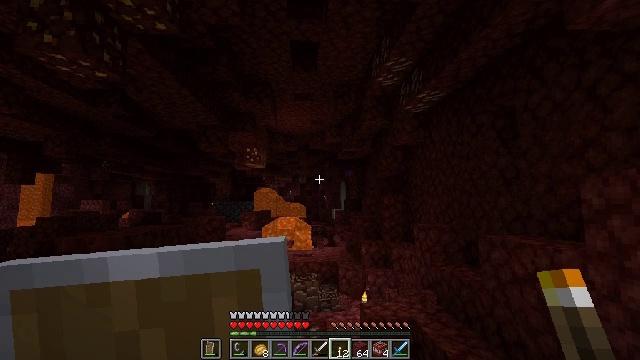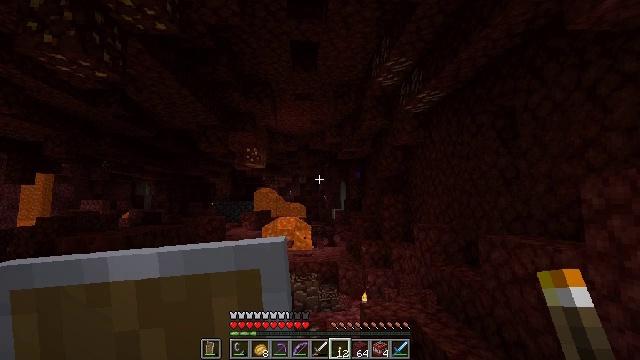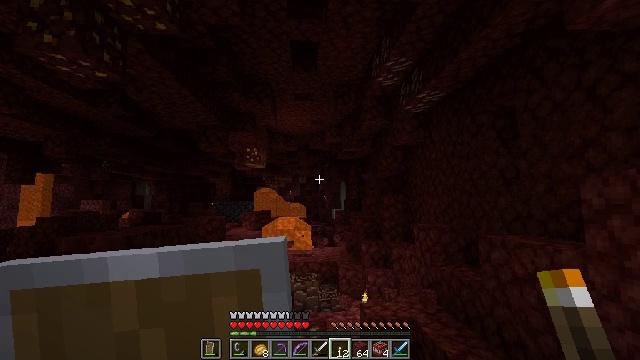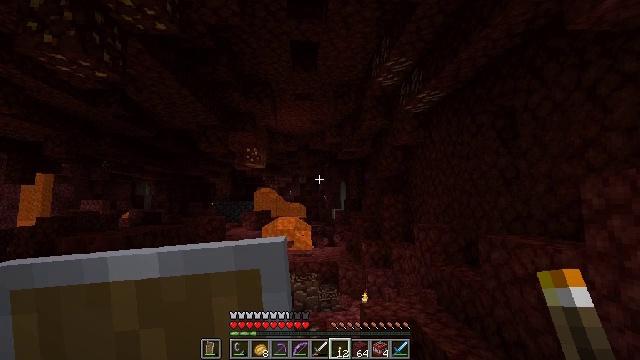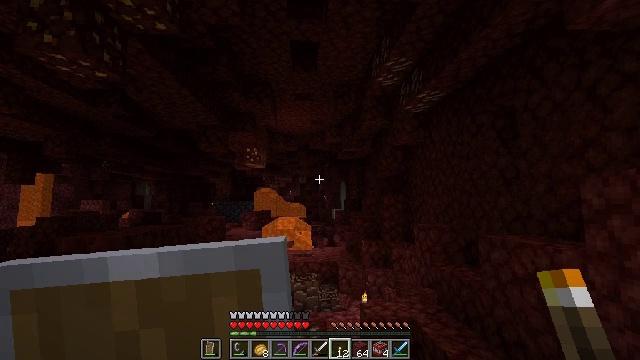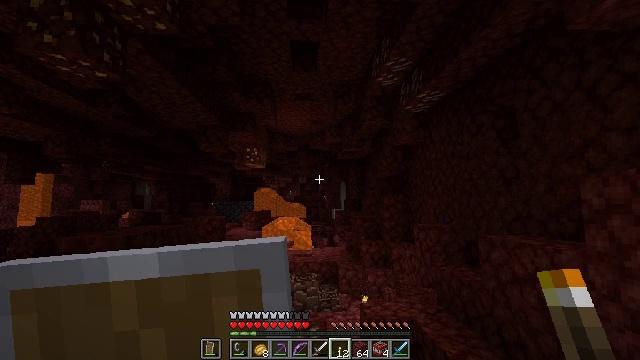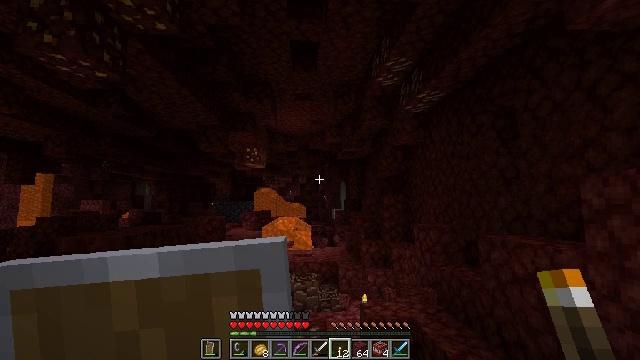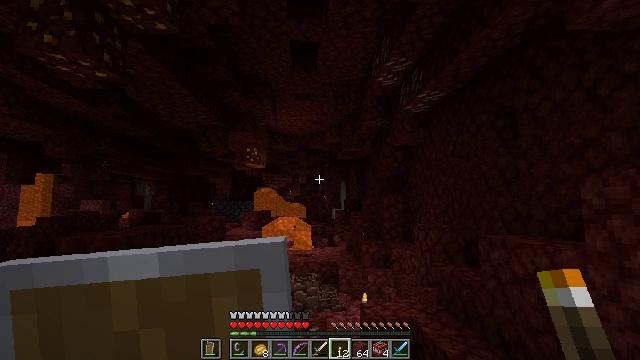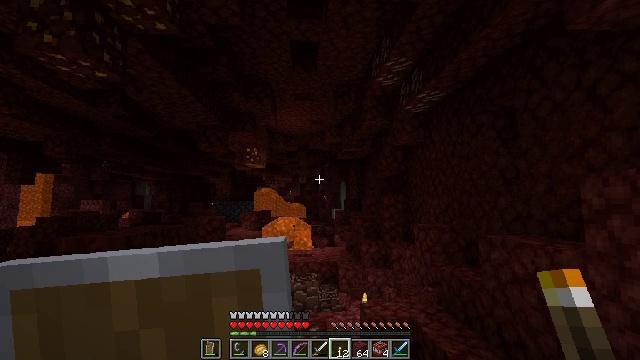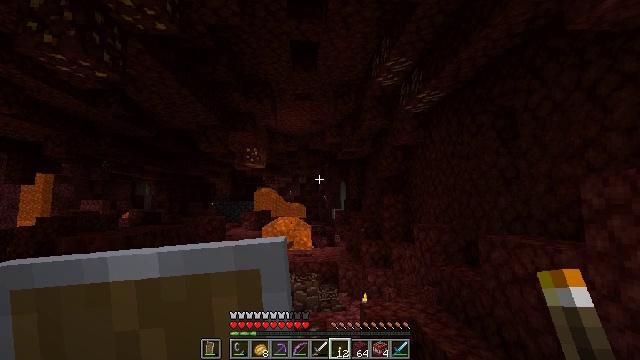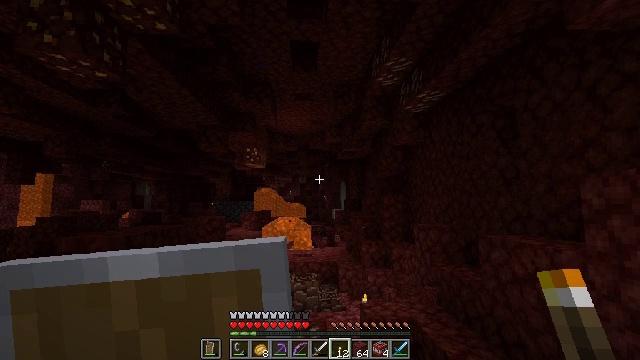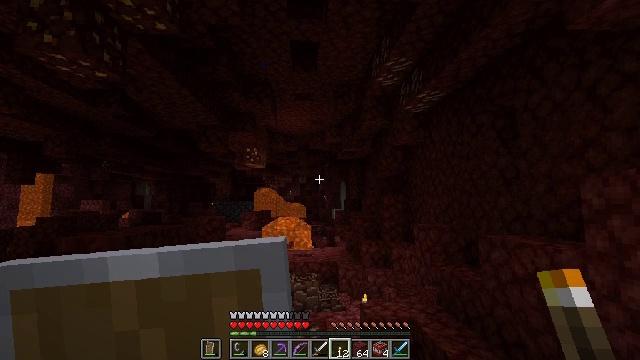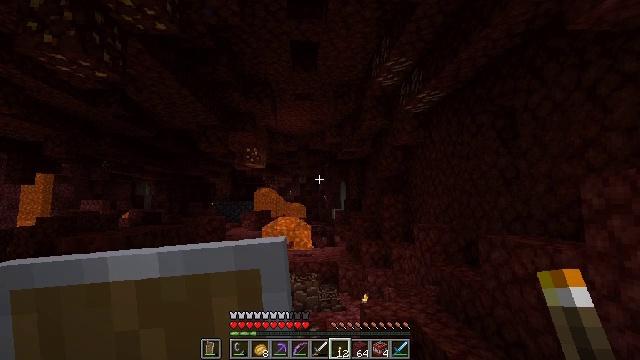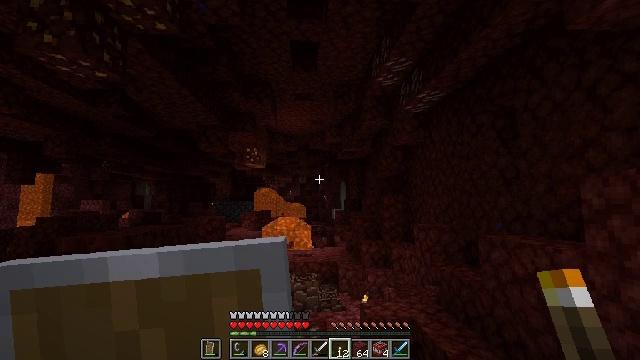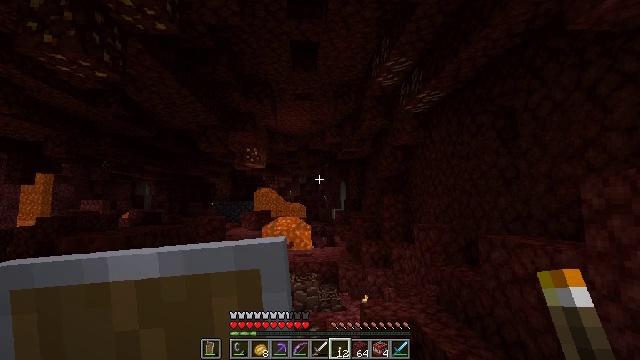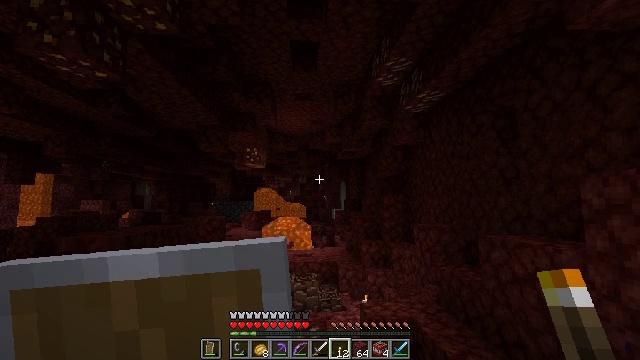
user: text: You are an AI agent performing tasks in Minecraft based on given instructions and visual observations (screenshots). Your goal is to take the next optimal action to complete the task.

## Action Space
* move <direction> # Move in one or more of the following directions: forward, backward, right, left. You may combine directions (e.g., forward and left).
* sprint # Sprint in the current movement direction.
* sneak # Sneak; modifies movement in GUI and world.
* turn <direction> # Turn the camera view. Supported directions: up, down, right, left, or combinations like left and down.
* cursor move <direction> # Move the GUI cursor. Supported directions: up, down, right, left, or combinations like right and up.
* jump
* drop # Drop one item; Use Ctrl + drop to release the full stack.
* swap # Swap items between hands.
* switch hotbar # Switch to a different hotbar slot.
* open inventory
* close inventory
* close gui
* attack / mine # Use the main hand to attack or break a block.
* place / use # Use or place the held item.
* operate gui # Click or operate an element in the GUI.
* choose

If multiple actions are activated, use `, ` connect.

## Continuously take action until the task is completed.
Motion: motion action
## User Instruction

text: Use a strong pickaxe to gather ancient debris.
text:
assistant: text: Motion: no_op
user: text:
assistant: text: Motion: no_op
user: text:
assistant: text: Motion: no_op
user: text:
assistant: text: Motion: no_op
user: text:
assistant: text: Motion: no_op
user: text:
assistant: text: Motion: no_op
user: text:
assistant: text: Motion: no_op
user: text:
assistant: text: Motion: no_op
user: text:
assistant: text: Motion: no_op
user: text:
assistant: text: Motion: no_op
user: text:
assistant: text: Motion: no_op
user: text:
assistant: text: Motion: no_op
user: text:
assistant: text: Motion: no_op
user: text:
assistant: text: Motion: no_op
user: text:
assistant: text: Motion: no_op
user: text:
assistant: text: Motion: no_op
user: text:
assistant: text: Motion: no_op
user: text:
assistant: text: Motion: no_op
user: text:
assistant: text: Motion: no_op
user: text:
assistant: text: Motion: no_op
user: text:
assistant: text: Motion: no_op
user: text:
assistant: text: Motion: no_op
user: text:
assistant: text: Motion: no_op
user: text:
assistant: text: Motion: no_op
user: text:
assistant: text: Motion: no_op
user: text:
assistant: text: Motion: no_op
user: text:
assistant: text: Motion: no_op
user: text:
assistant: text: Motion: no_op
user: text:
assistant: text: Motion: no_op
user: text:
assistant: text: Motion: no_op